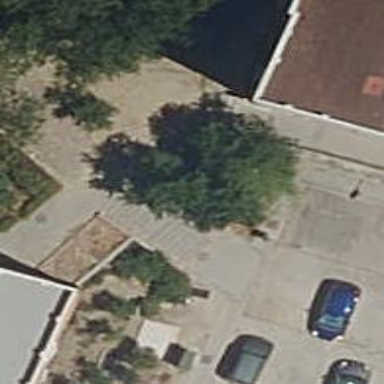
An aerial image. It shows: Paved footway.